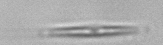
Label: pennate